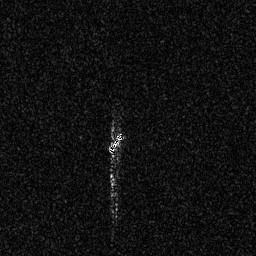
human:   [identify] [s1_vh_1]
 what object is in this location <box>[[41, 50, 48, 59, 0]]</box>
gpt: <ref>1 small ship at the center</ref>